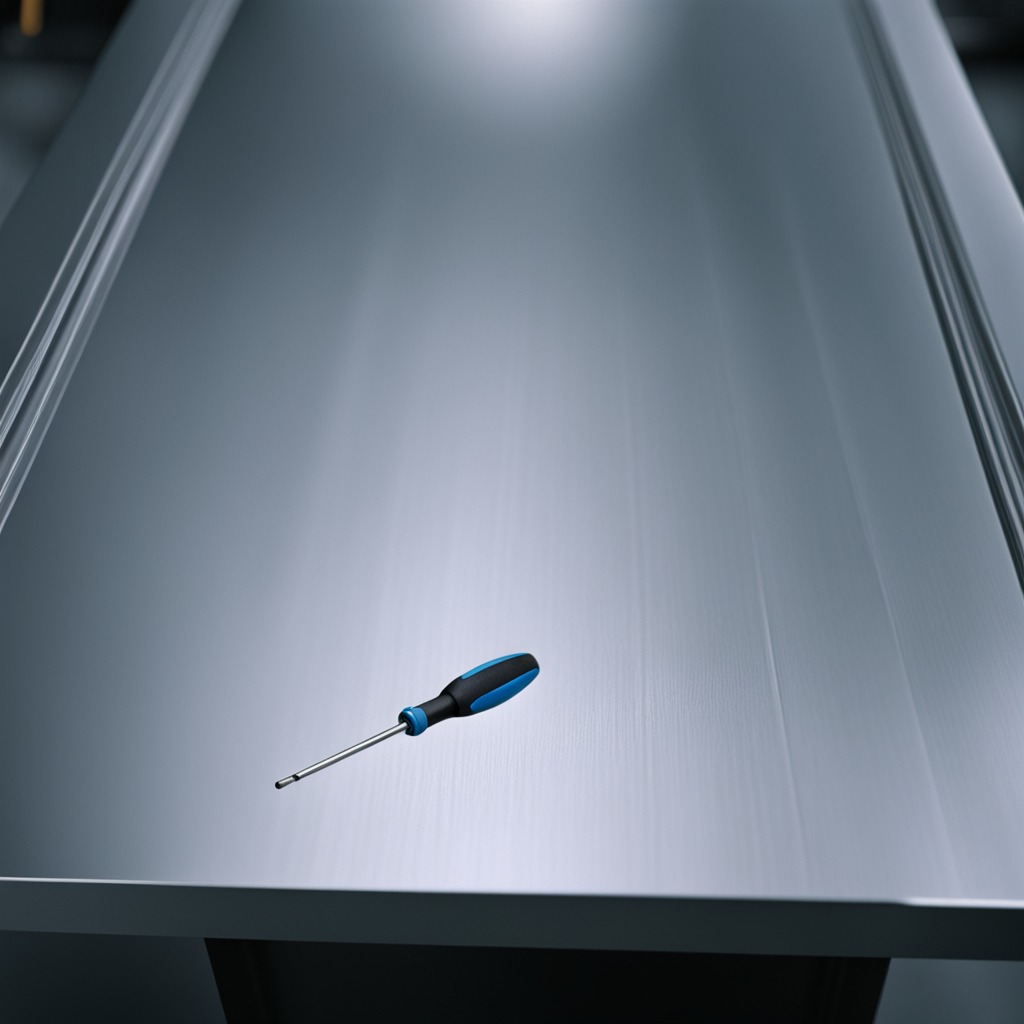
A screwdriver lies on a metal table in a machine shop under fluorescent lights.